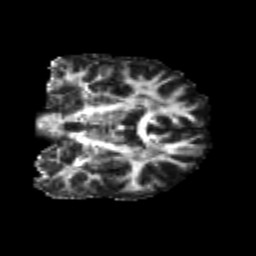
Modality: FA
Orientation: coronal
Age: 22
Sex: male
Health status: healthy
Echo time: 0.074 s